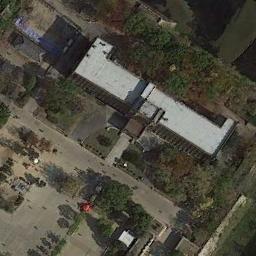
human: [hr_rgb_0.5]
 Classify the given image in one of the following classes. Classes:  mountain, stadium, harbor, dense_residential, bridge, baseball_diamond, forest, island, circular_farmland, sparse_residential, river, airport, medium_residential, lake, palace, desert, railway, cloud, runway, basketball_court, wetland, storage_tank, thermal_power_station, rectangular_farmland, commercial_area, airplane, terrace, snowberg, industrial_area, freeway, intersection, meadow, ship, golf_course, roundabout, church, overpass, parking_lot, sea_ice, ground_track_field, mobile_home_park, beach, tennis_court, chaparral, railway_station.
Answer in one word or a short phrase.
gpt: palace